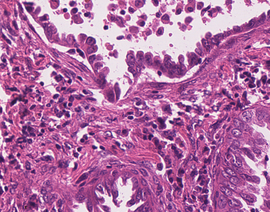
Tumor epithelial tissue: yes
Tumor-associated stroma tissue: yes
Normal tissue: no